Field crop: maize
Growth stage: 1
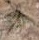
Species: salsola